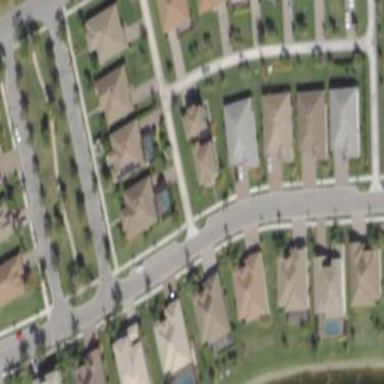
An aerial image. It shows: Residential area consisting of single-family homes.